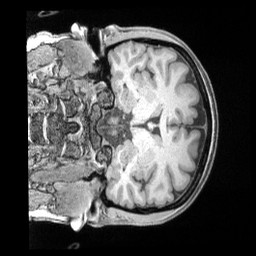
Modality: T1w
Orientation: coronal
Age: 34
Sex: female
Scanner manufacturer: siemens
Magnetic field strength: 3 T
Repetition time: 2 s
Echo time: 0.00211 s